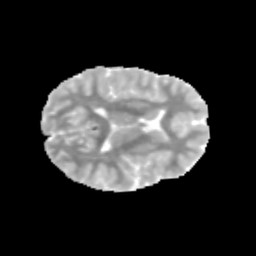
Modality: MD
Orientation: axial
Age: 13
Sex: male
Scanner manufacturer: siemens
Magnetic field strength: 3 T
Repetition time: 3.8 s
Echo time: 0.07 s